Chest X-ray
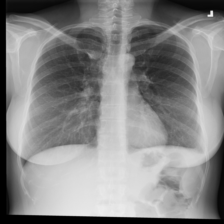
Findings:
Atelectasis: negative
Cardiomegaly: negative
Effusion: negative
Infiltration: positive
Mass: negative
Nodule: negative
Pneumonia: negative
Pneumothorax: negative
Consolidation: negative
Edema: negative
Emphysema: negative
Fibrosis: negative
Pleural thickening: negative
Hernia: negative